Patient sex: M
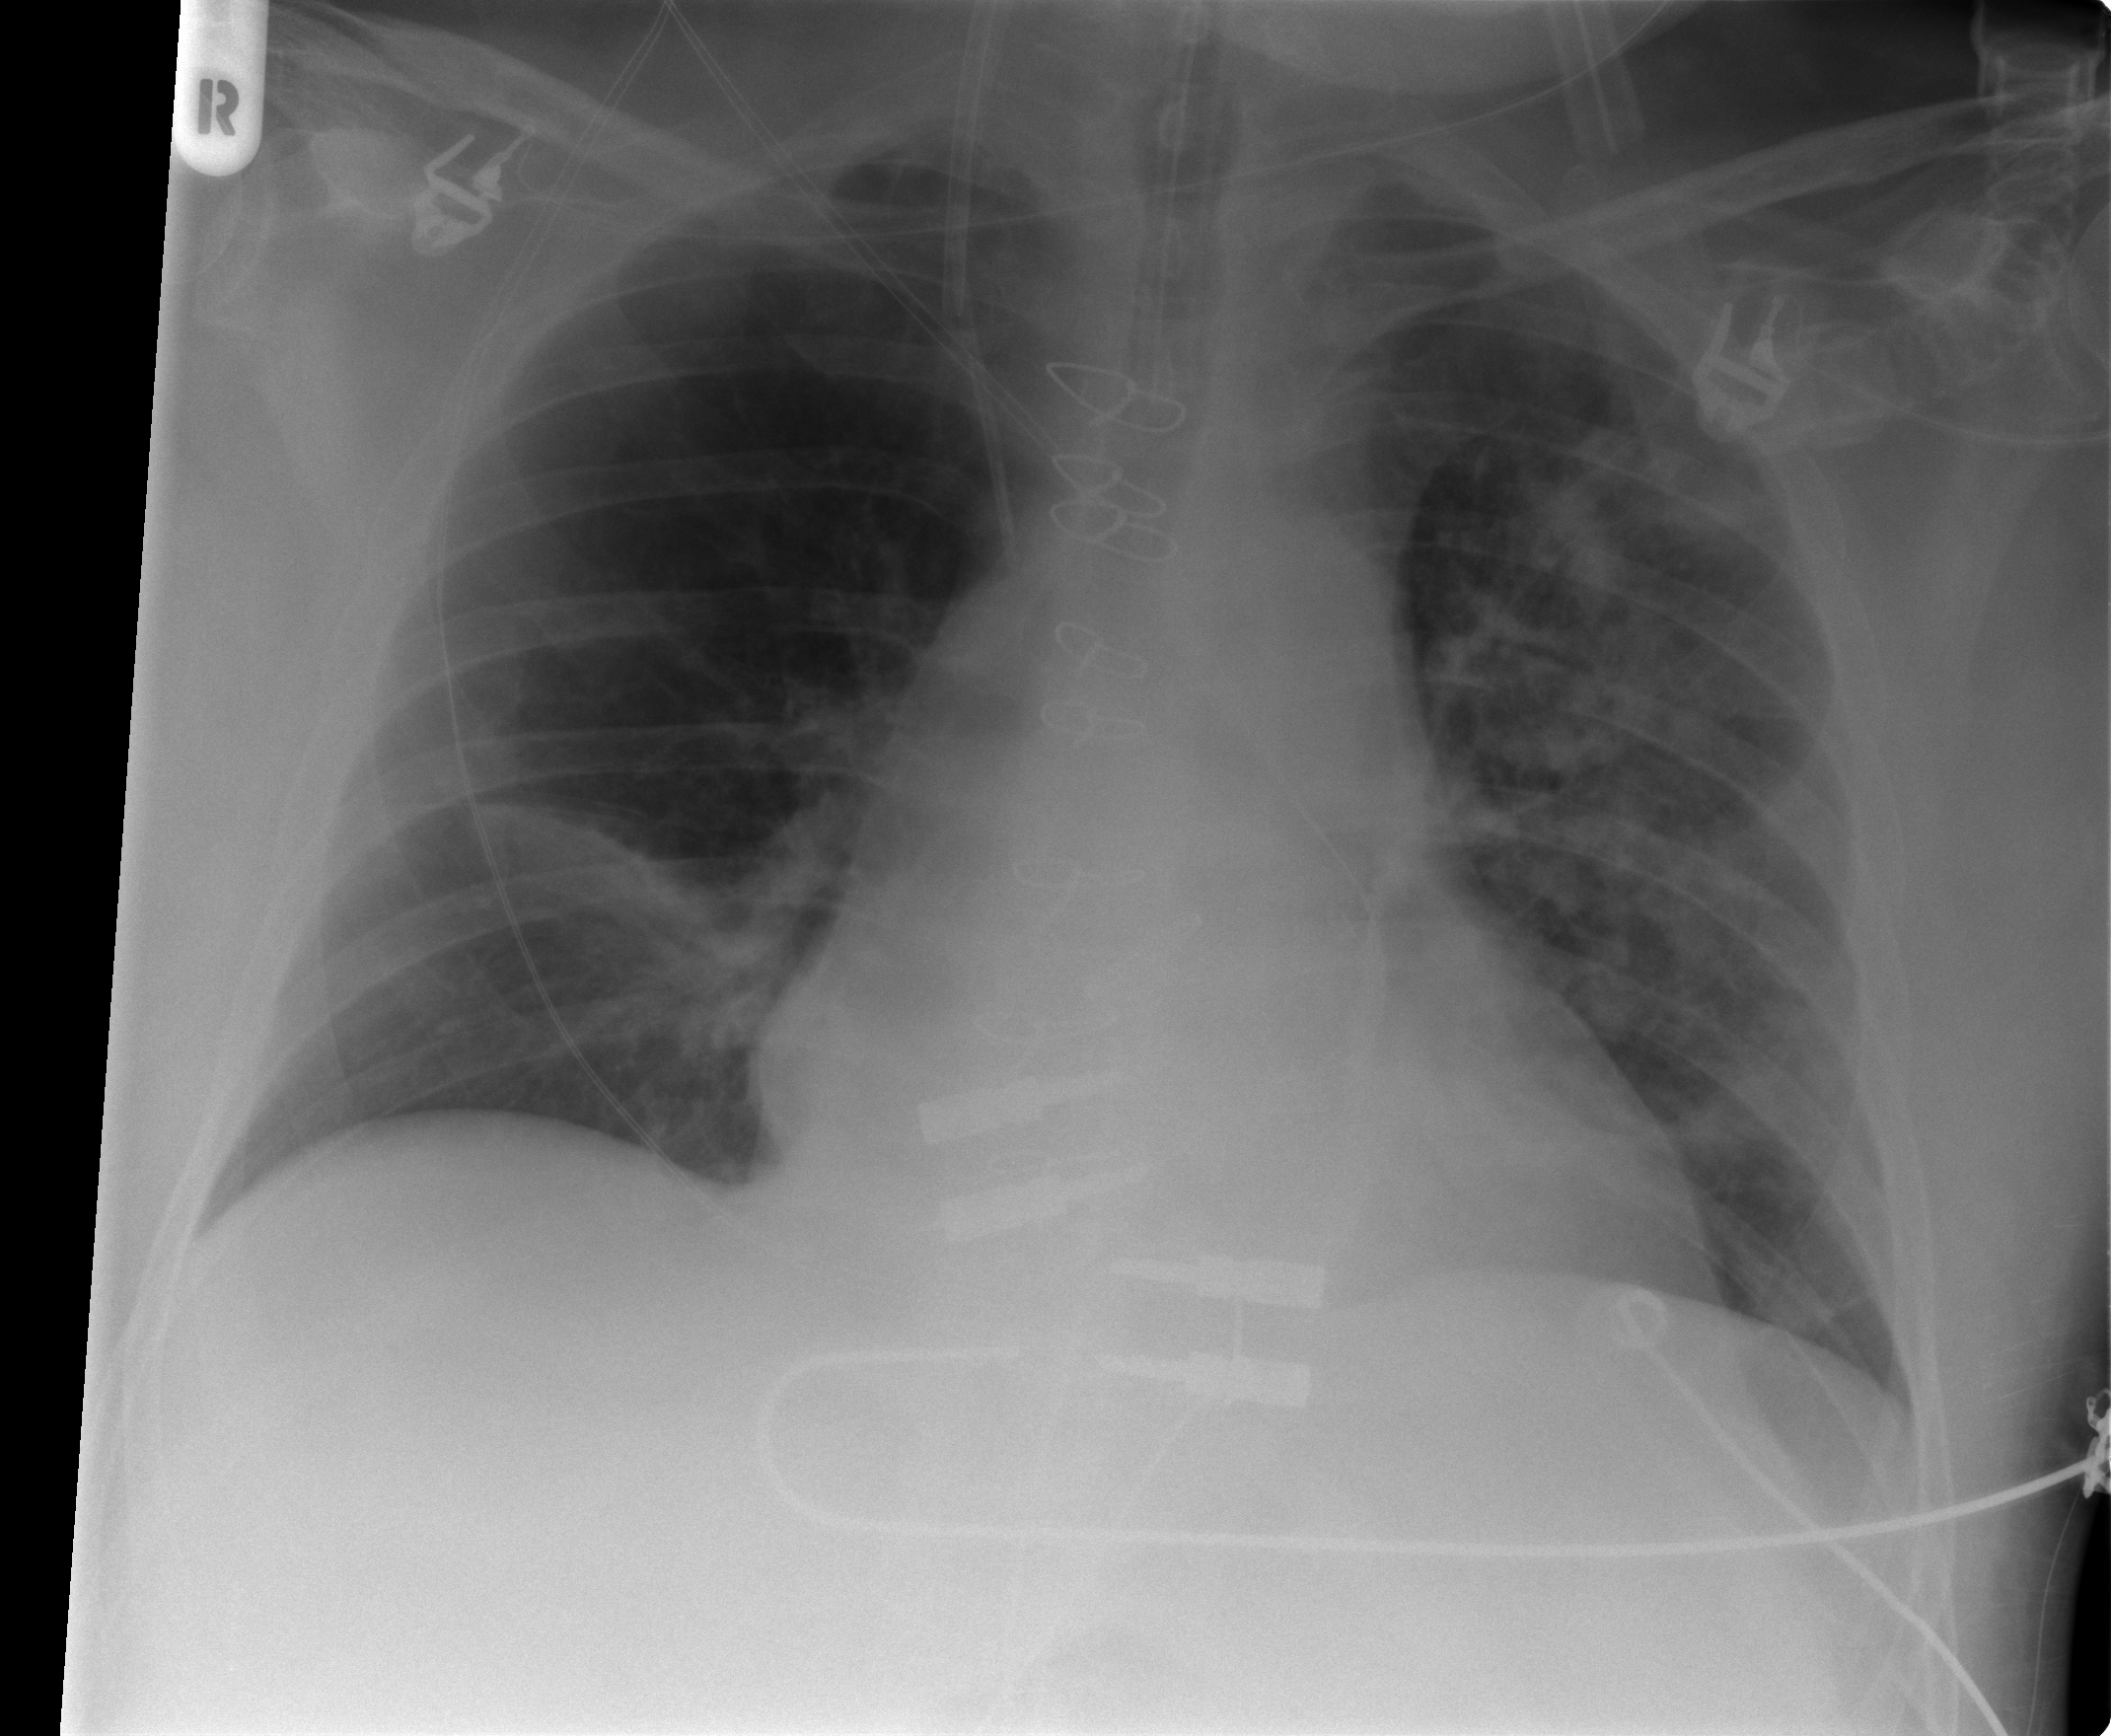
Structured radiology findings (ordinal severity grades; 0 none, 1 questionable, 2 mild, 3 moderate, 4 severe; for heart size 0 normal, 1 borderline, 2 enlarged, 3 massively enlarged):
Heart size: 2
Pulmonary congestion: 0
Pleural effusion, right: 1
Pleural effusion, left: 1
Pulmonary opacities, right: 0
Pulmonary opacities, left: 4
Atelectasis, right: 2
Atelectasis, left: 2